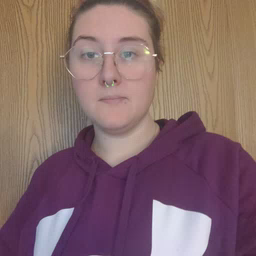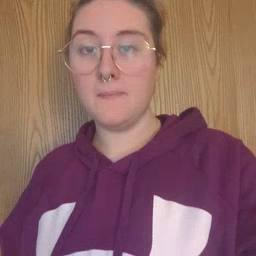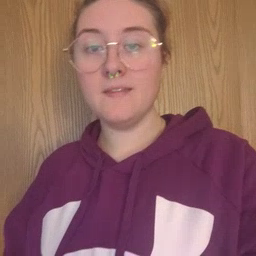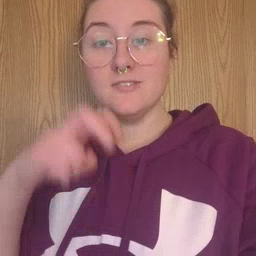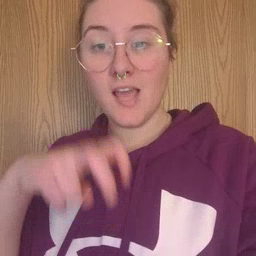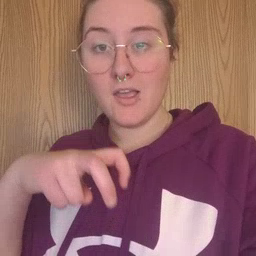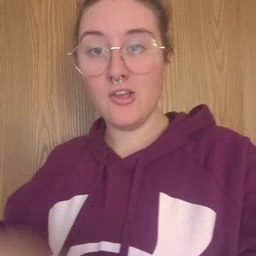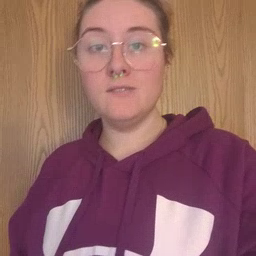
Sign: chair